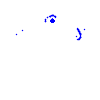
Particle: electron